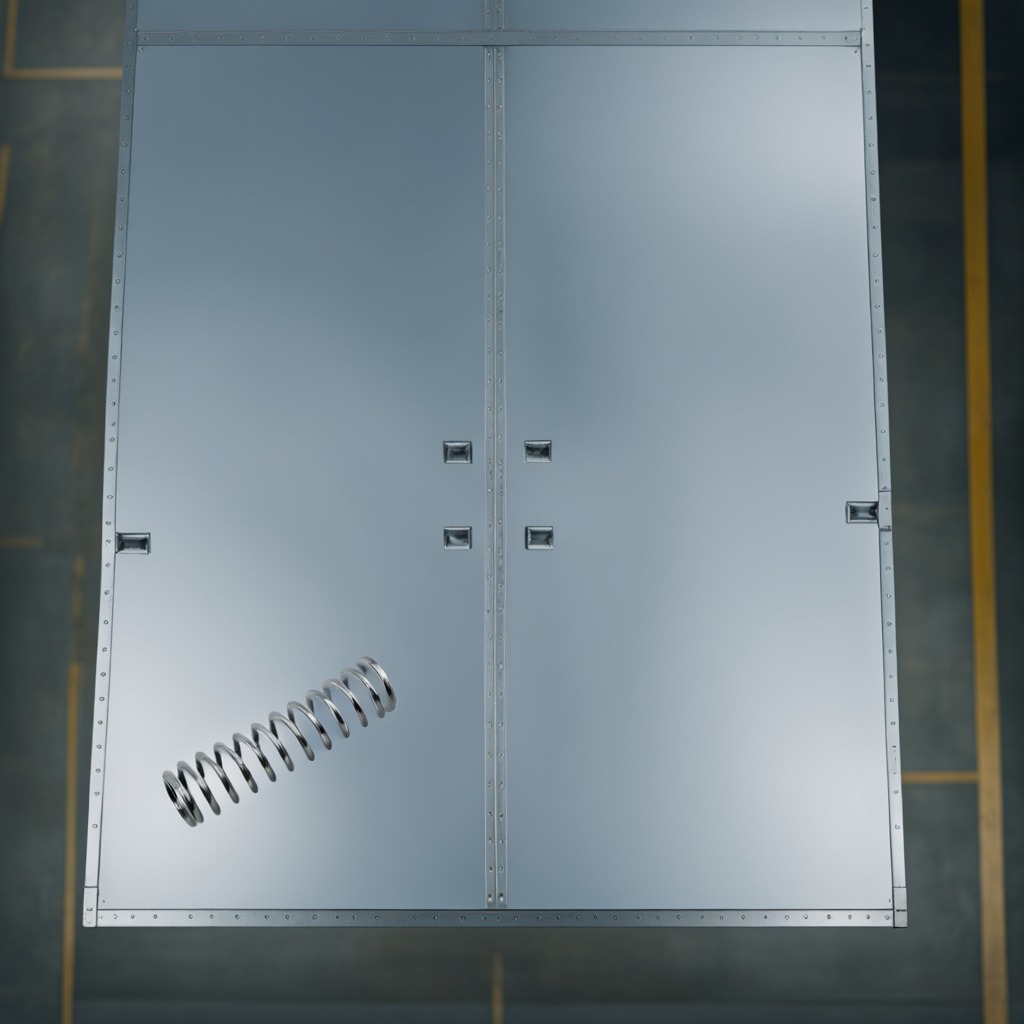
A coiled metal spring is lying on a toolbox surface in an airplane hangar workshop.